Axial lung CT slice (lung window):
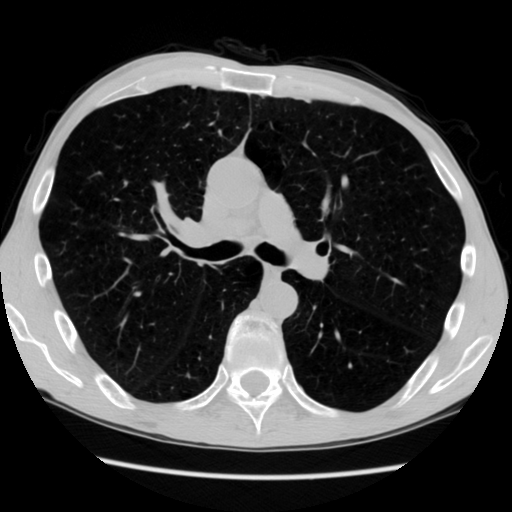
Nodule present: no